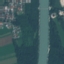
Land use / land cover class: River